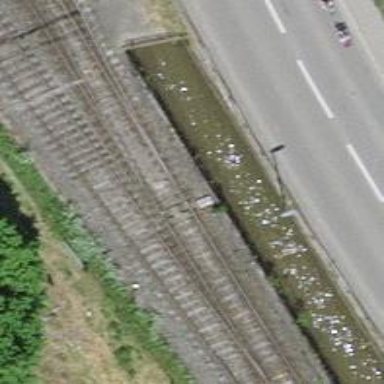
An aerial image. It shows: Railway switch.